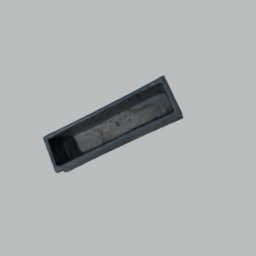
Label: decoration